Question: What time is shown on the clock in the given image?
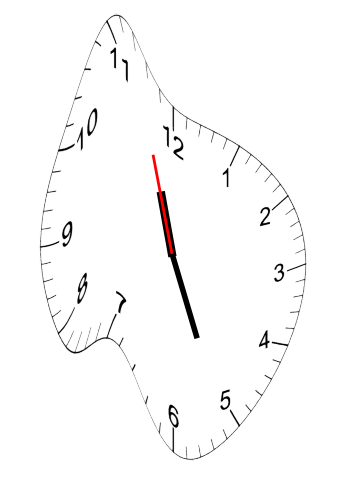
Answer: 11:25:57